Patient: sex F, age 68
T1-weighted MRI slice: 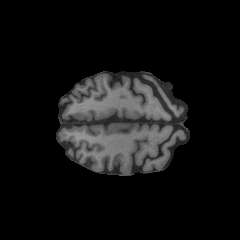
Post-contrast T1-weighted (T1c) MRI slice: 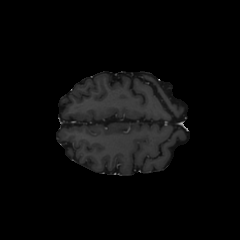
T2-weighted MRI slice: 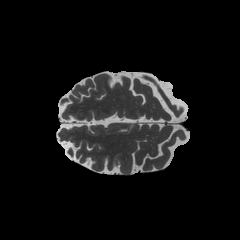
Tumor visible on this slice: no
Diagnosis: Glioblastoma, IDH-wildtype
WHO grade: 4